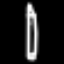
Label: pencil